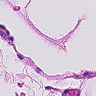
Metastatic tissue present: no